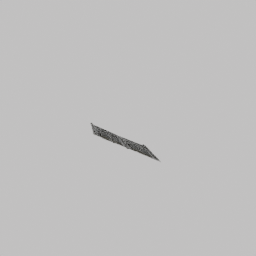
Label: architecture